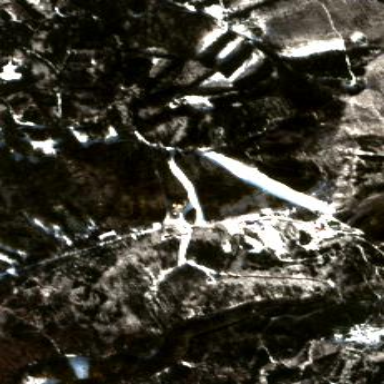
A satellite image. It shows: Area designated for winter sports.